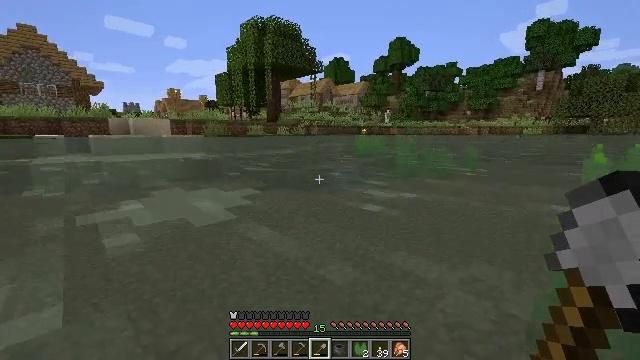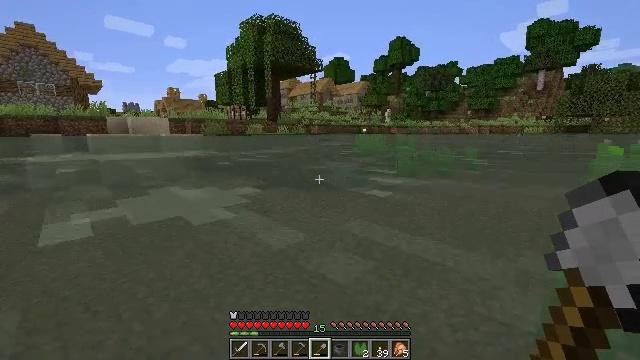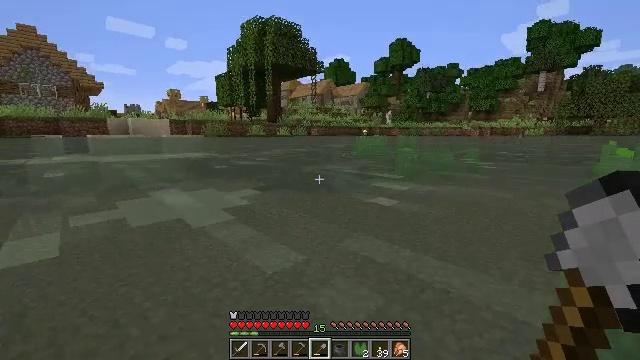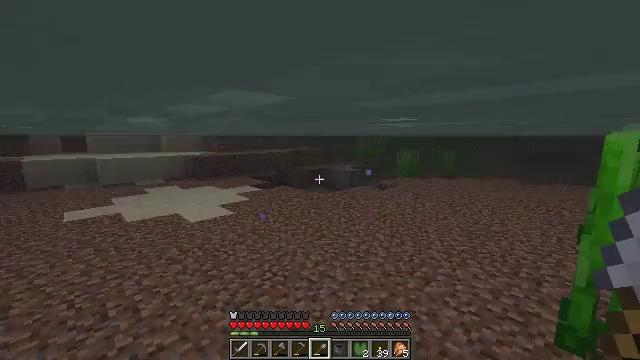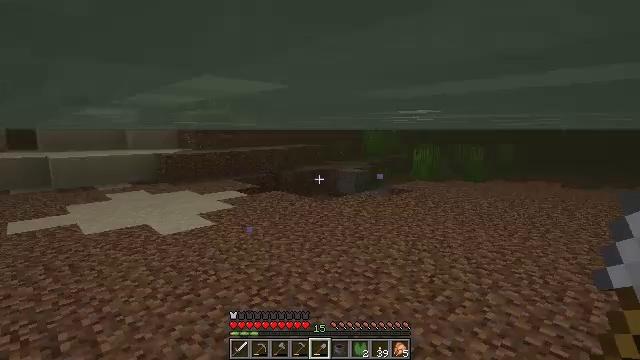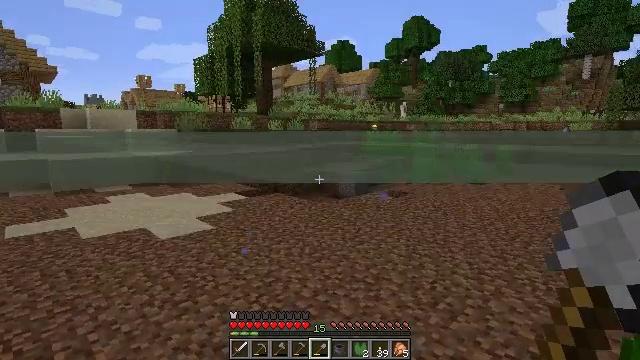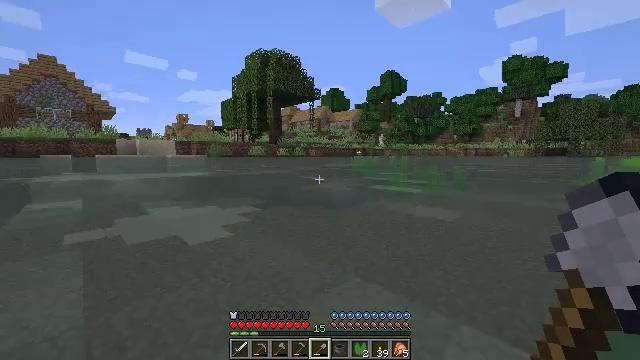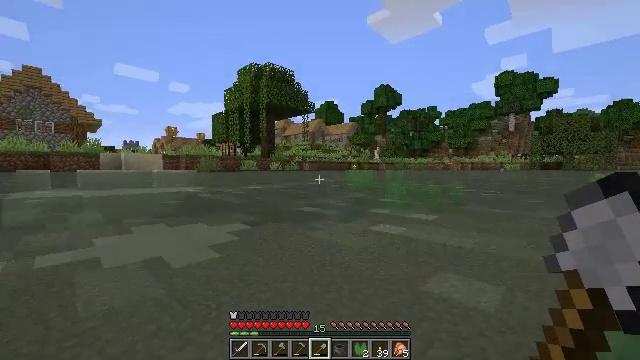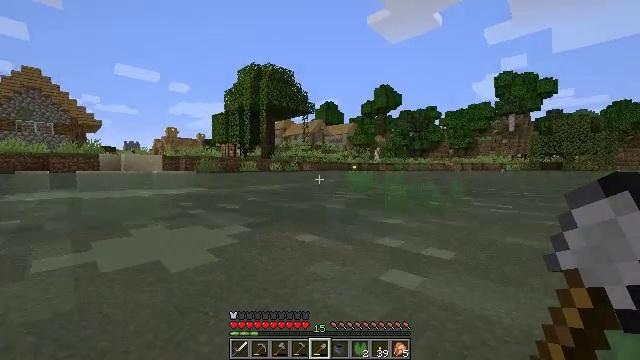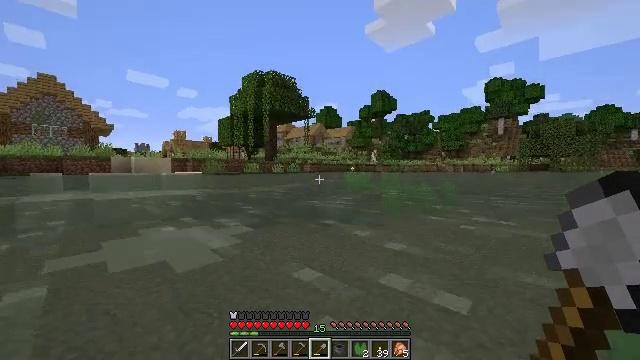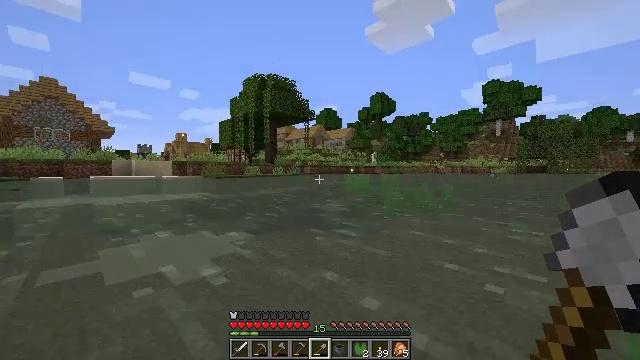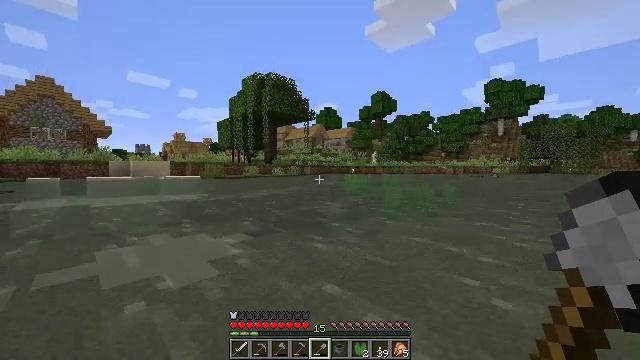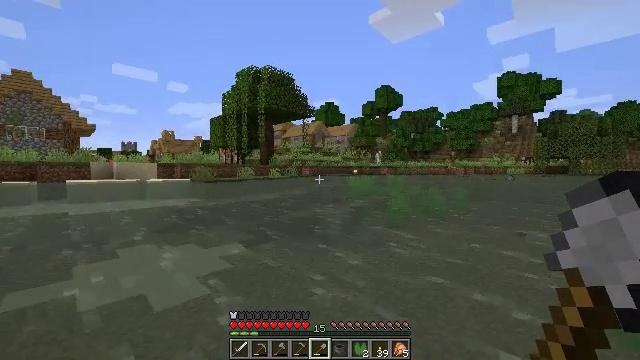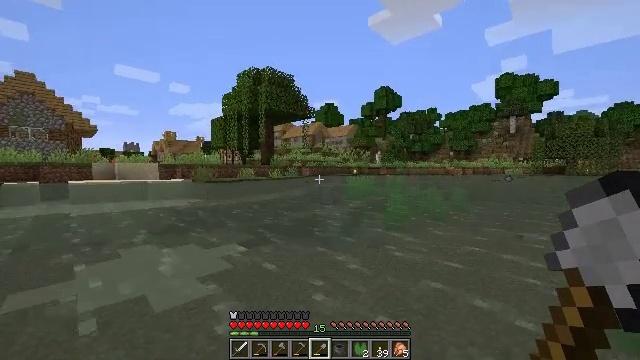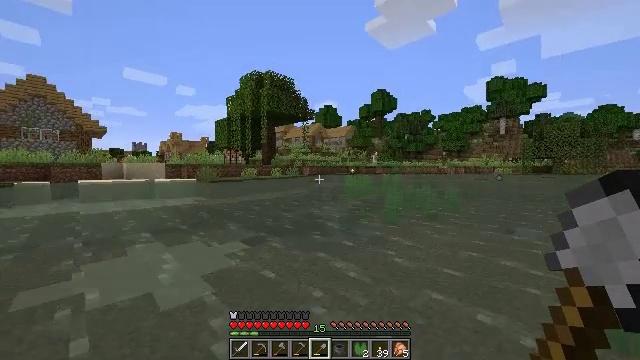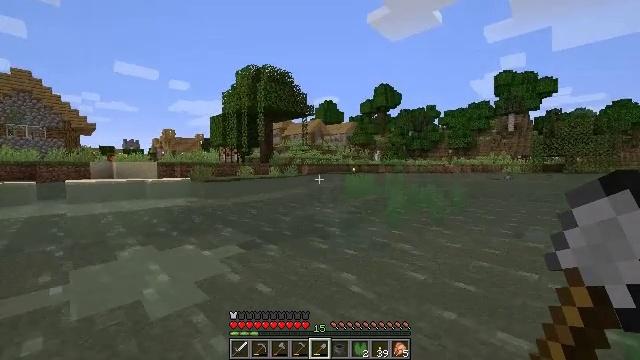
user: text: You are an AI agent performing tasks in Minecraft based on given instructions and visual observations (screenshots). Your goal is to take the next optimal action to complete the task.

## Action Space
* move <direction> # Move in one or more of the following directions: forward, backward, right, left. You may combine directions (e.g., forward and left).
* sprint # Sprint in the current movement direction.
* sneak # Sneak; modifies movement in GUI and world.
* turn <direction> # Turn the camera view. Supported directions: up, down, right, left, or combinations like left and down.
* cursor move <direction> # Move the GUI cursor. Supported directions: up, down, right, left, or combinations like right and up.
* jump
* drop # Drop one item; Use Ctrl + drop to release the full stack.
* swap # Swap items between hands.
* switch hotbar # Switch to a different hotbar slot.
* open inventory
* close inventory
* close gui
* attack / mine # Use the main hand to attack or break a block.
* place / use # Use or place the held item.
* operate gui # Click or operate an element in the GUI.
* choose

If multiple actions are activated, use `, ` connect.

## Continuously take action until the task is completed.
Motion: motion action
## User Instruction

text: Attack the clay block to obtain it.
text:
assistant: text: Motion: move forward
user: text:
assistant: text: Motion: move forward, sprint
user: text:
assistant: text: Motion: move forward, sprint
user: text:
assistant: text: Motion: move forward, sprint
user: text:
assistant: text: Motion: move forward, sprint, jump
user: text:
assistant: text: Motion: move forward, sprint, turn up, jump
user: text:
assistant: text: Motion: move forward, sprint, turn right and up, jump
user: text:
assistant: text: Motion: move forward, sprint, jump
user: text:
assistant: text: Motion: move forward, sprint, jump
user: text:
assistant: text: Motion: move forward, sprint, jump
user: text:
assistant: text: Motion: move forward, sprint, jump
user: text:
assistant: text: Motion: move forward, sprint
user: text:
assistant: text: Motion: move forward, sprint
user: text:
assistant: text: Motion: move forward, sprint
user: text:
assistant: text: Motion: move forward, sprint
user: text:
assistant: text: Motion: move forward, sprint
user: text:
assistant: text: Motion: move forward, sprint, turn down
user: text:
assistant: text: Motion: move forward, sprint
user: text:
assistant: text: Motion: move forward, sprint
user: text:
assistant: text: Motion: move forward, sprint
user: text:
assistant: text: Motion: move forward, sprint
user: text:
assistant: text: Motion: move forward
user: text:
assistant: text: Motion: move forward
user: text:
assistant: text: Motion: move forward, turn right and down
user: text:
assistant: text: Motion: move forward, sneak, turn right and down
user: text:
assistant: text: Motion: move forward, sneak, turn right and down
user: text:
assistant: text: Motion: move forward, sneak, turn right
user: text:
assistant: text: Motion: move forward, sneak
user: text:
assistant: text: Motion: move forward, sneak
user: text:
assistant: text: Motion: move forward, sneak